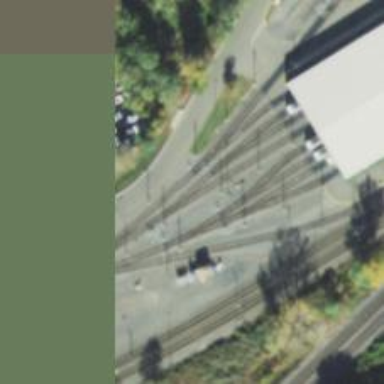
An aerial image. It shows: Light rail service yard with electrified contact lines.